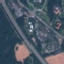
Label: Highway